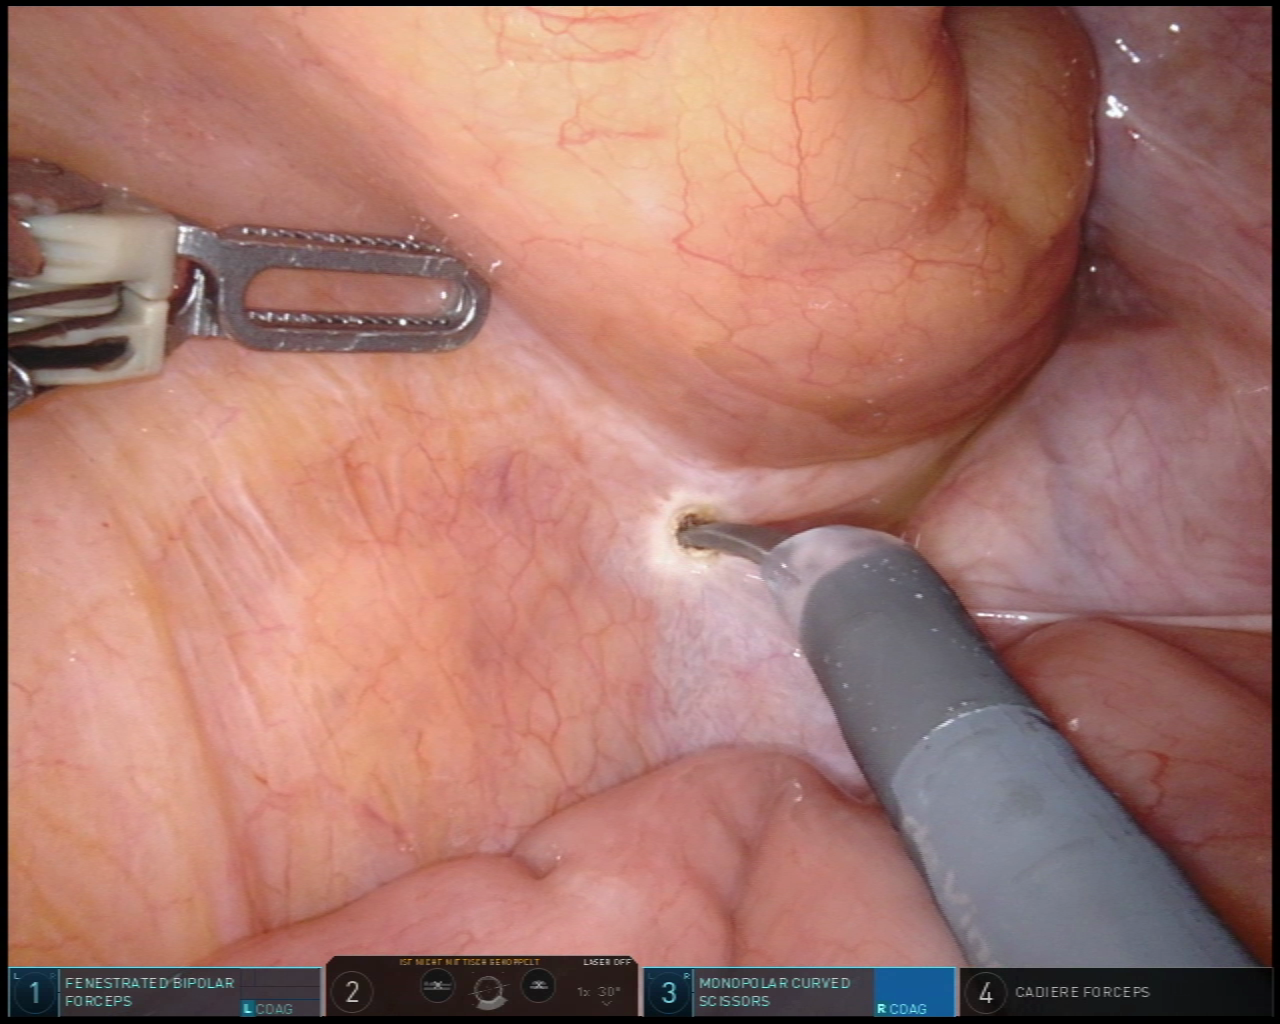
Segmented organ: small_intestine
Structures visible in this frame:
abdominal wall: yes
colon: no
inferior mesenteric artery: no
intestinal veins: no
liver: no
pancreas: no
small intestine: yes
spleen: no
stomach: no
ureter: no
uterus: no
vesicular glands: no